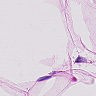
Metastatic tissue present: no